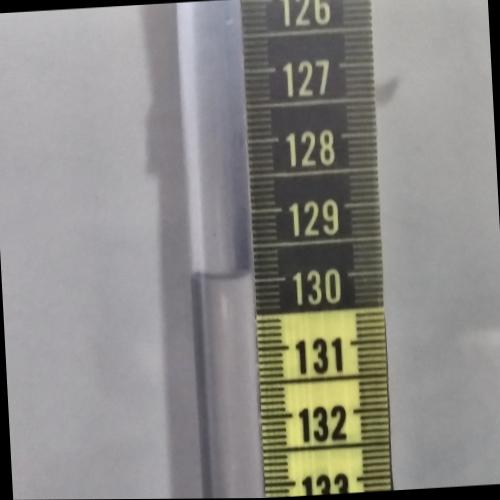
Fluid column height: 129.9 cm